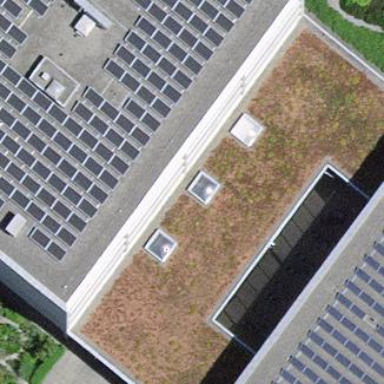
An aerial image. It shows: School building with flat roof.